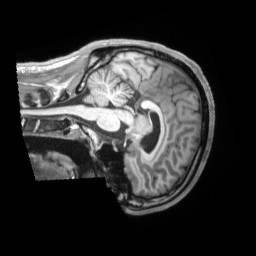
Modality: T1w
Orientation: sagittal
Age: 43
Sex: male
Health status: ill
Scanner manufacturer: siemens
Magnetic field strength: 3 T
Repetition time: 2.2 s
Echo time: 0.00157 s